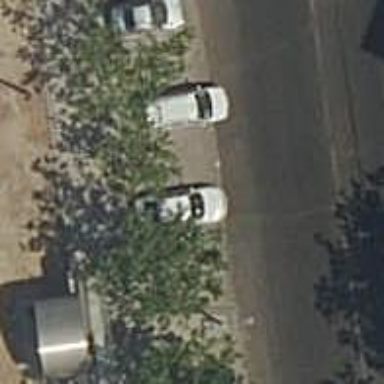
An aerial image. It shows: Taxi stand.